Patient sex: F
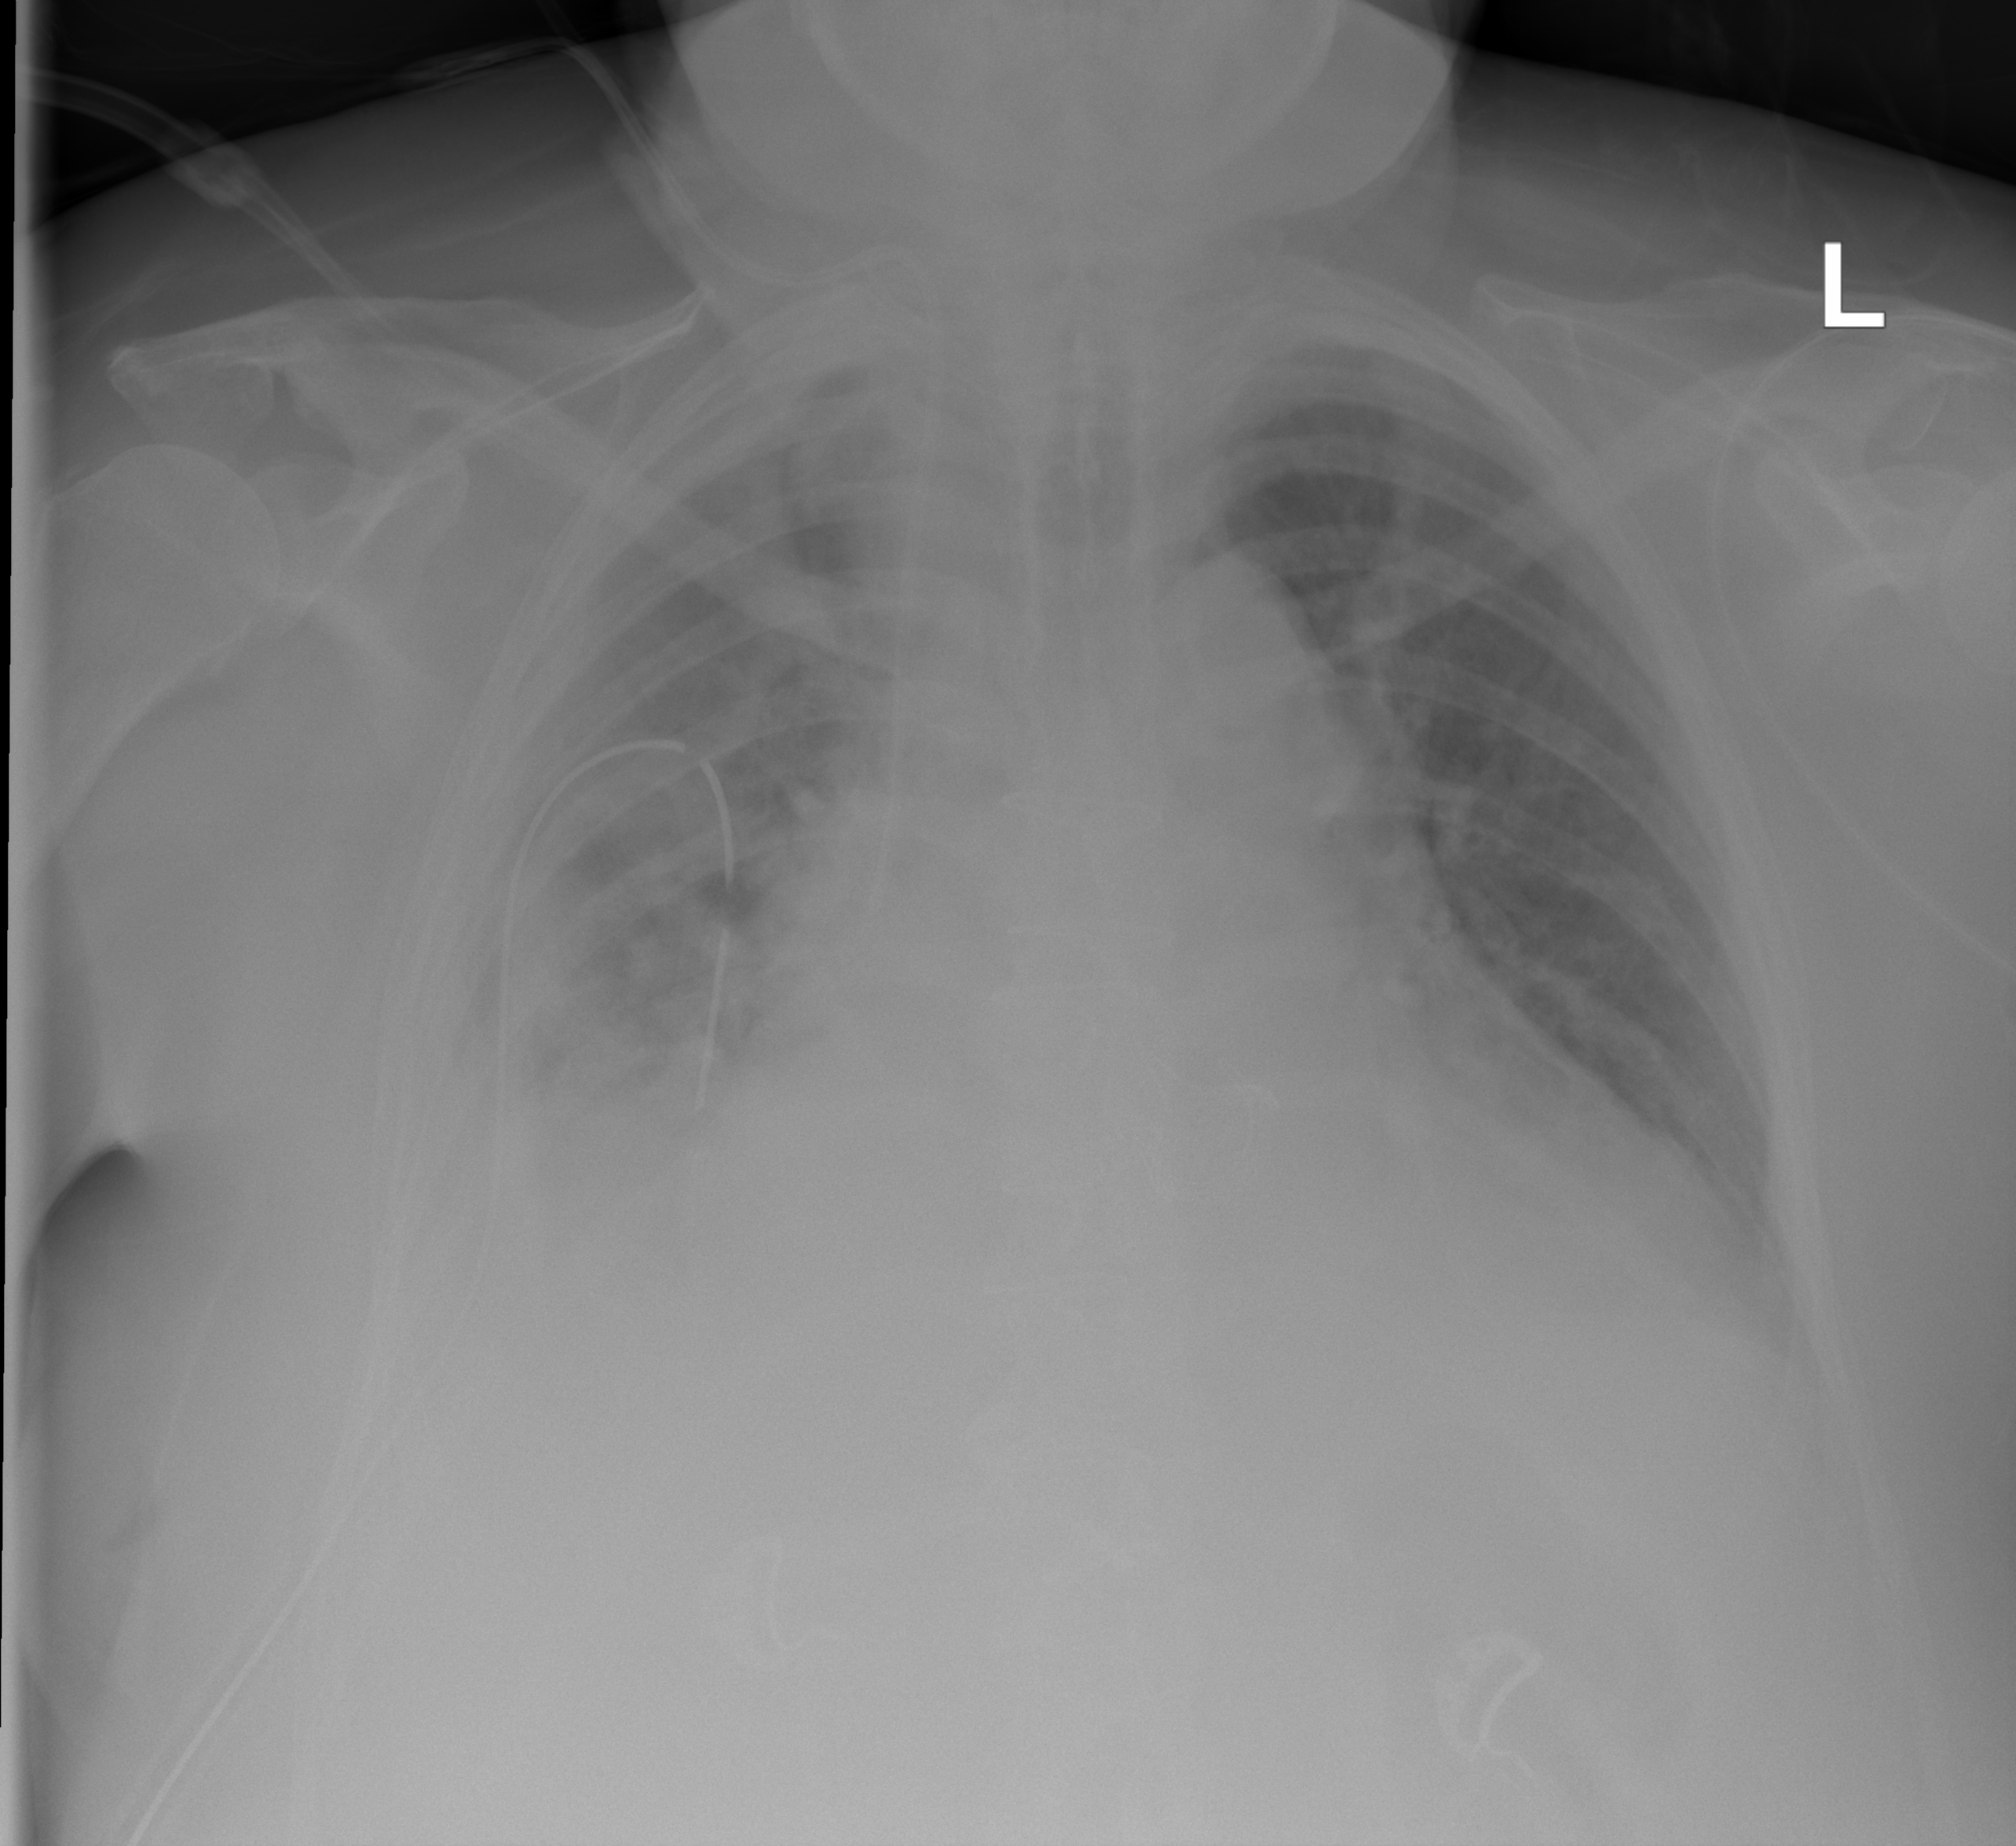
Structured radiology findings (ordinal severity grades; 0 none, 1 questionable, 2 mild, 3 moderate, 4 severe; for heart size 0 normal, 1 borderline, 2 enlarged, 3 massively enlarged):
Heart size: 2
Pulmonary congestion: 2
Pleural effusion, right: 2
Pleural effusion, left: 2
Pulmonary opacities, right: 2
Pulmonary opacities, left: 0
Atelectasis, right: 2
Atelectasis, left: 0